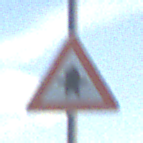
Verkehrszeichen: Vorfahrt
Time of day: SunriseSunset
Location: Outdoor (RoadRail)
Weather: PartlyCloudy
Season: NotSpecified
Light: Natural